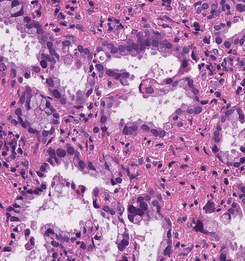
Tumor epithelial tissue: yes
Tumor-associated stroma tissue: yes
Normal tissue: no